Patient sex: M
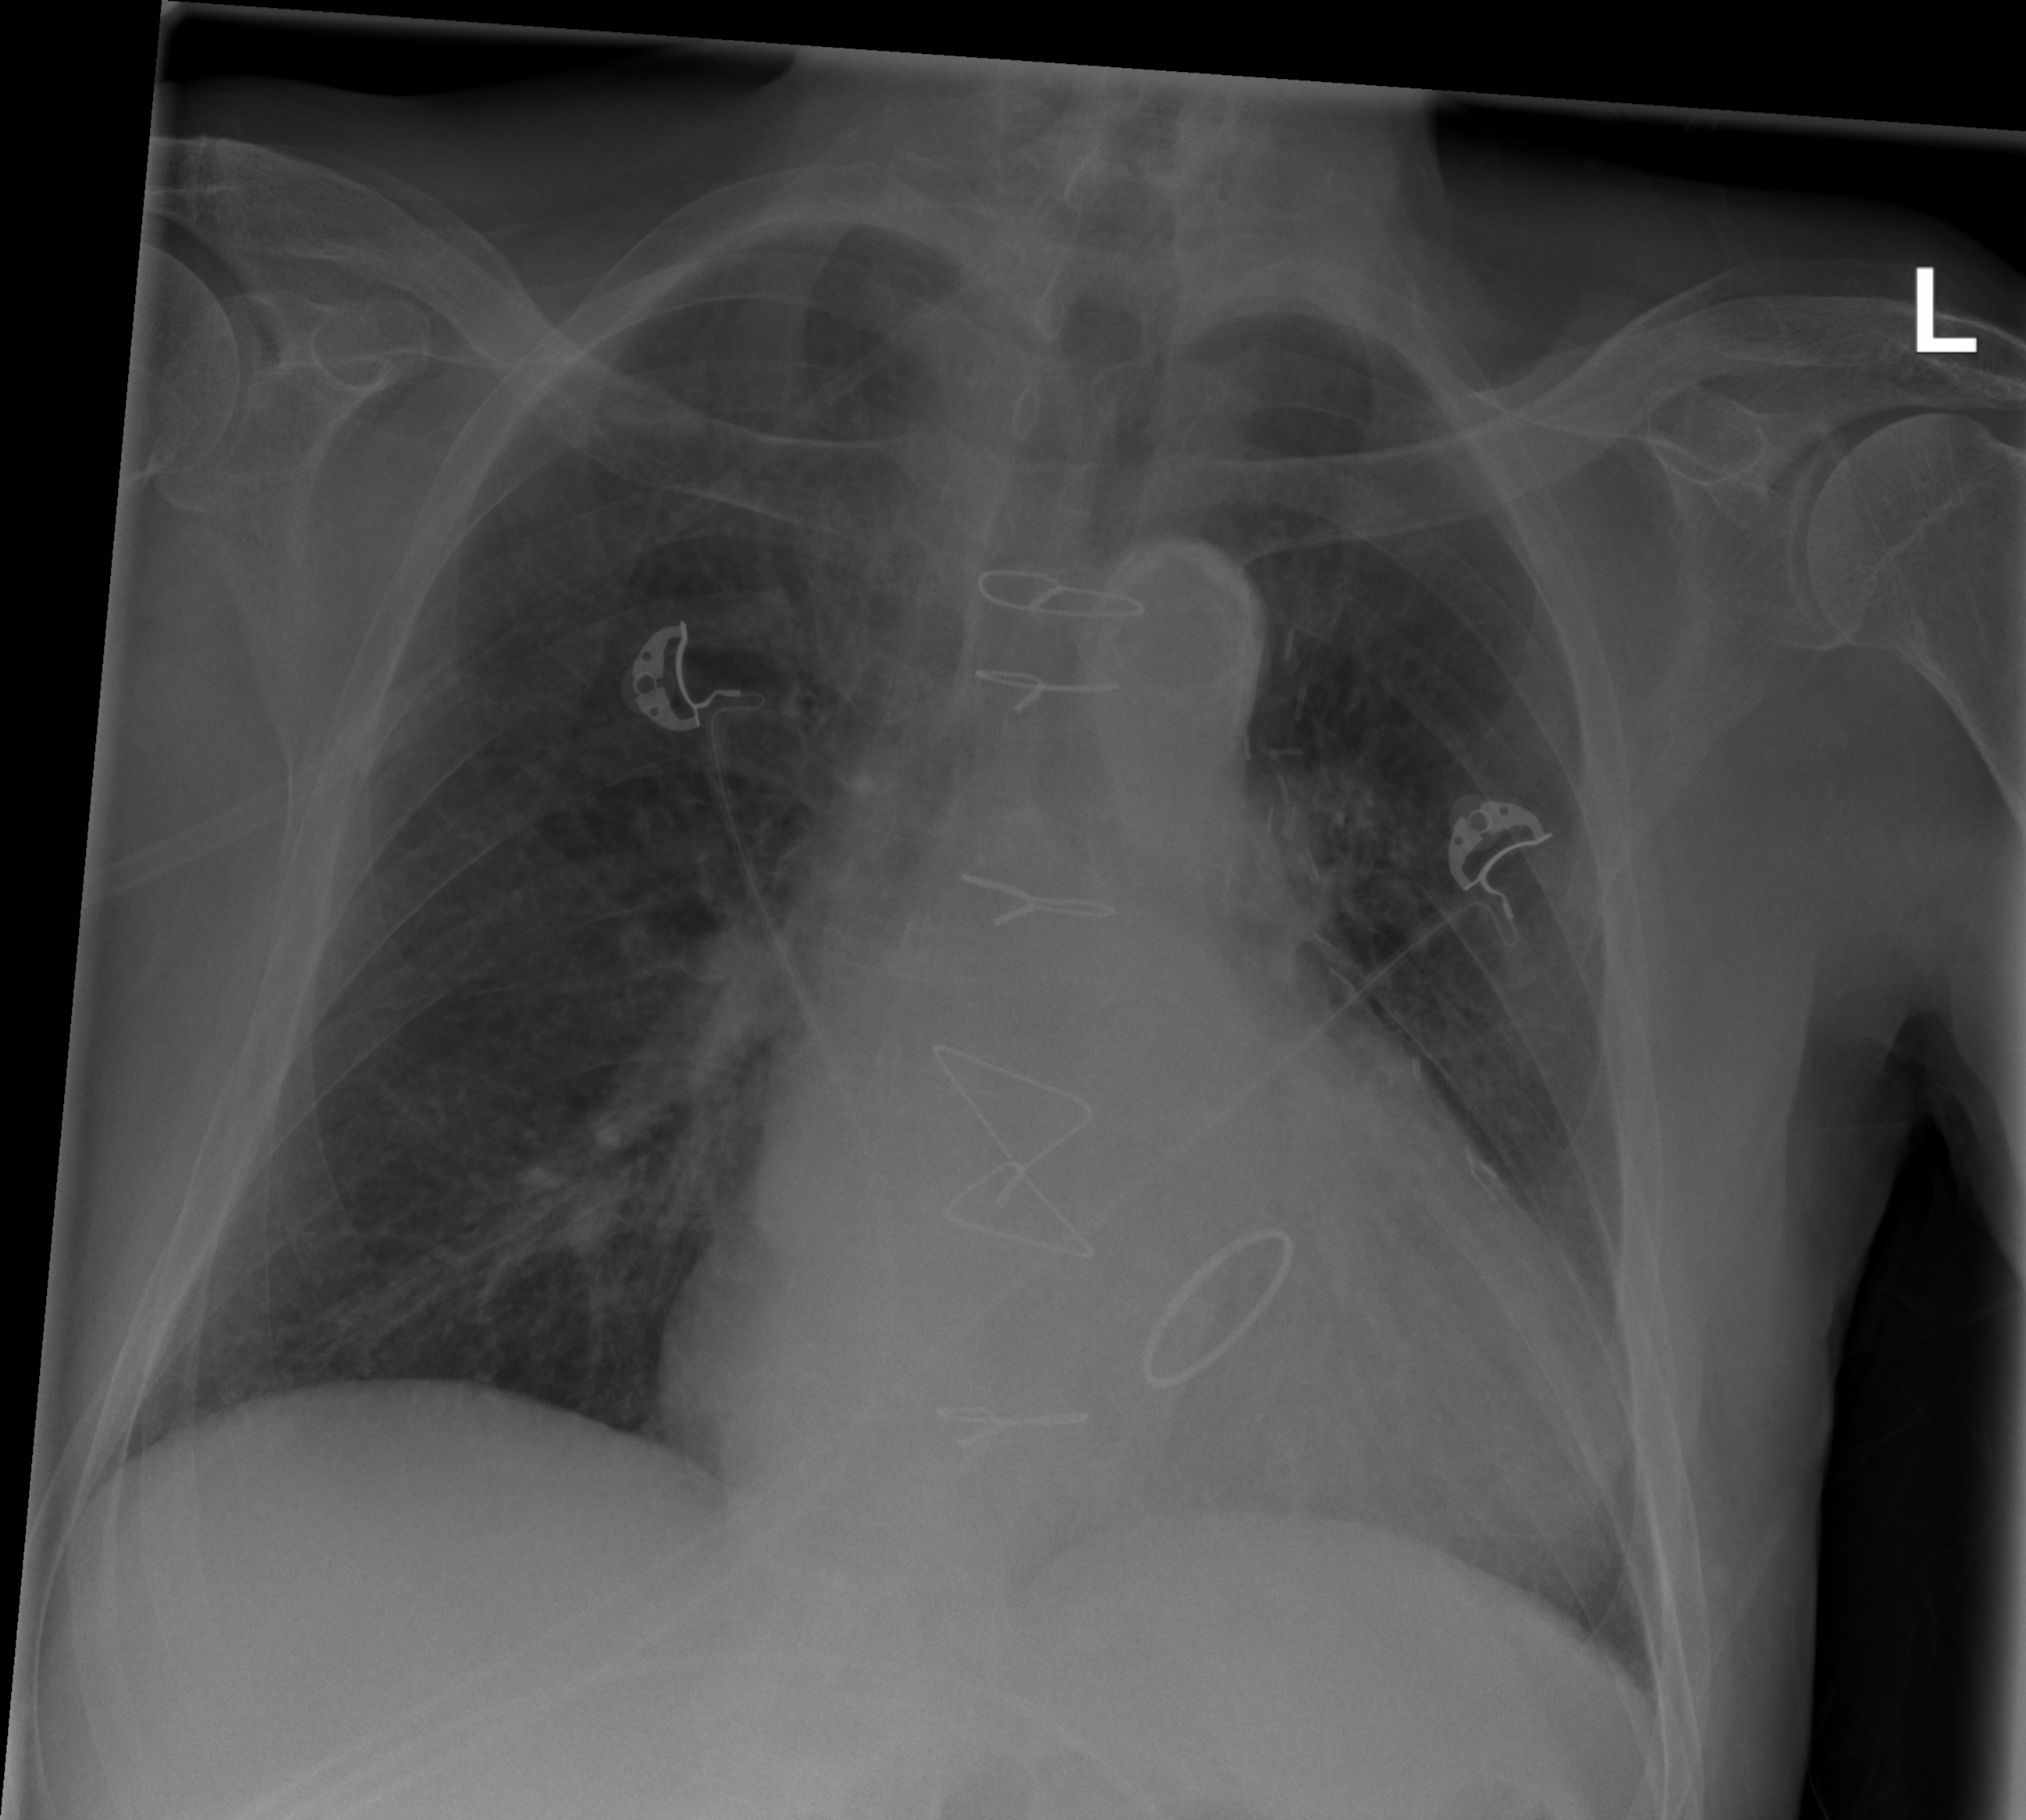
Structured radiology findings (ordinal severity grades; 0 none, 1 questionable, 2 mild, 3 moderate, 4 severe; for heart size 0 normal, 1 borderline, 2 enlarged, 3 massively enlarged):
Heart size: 2
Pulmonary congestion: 0
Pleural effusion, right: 0
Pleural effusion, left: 0
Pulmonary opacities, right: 2
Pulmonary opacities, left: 2
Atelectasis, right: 2
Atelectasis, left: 2